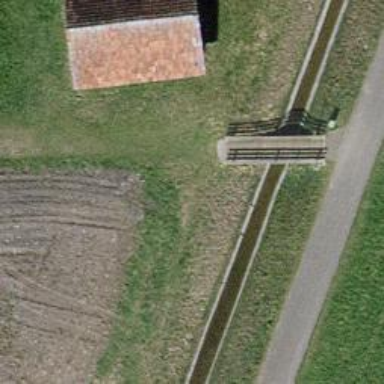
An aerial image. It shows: Track road going over bridge with grade1 tracktype.